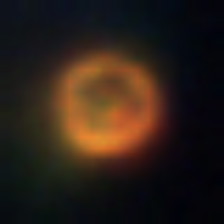
Taxon: NanoPlankton
Group: Other